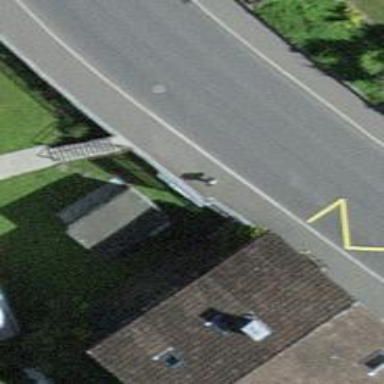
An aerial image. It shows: Road with steps.